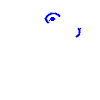
Particle: kaon